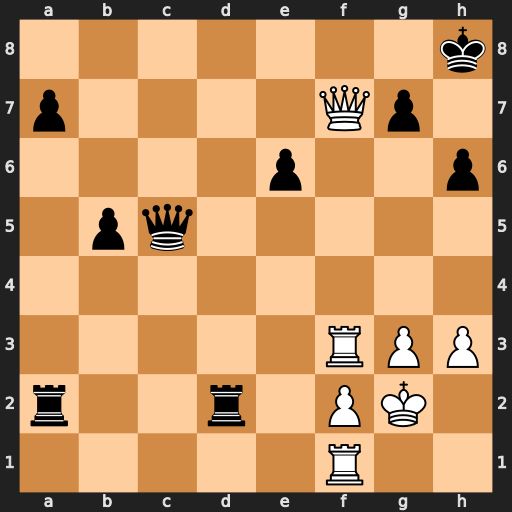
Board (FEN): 7k/p4Qp1/4p2p/1pq5/8/5RPP/r2r1PK1/5R2
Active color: w
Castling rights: -
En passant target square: -
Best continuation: Qe8+ Kh7 Rf8 Qxf8 Qxf8